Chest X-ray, PA view. Patient: 30 years old, sex F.
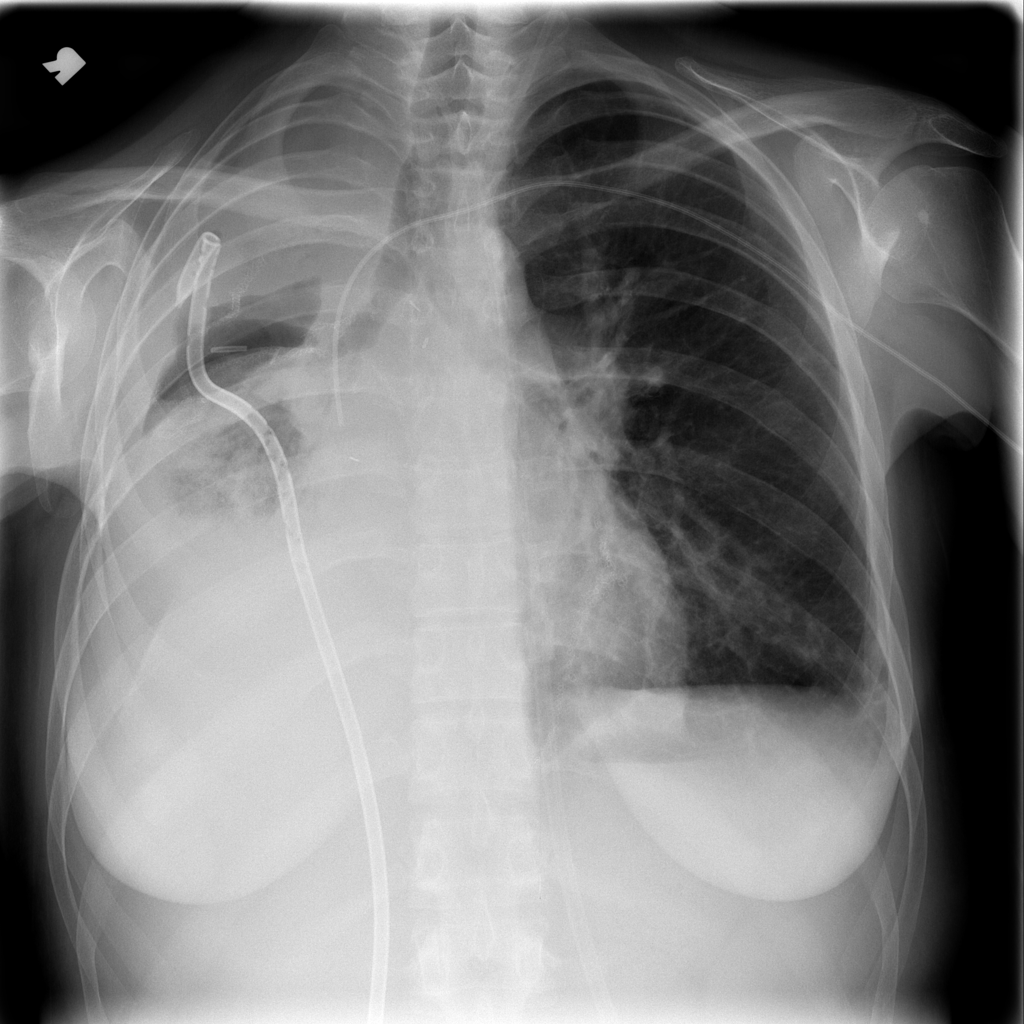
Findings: No Finding